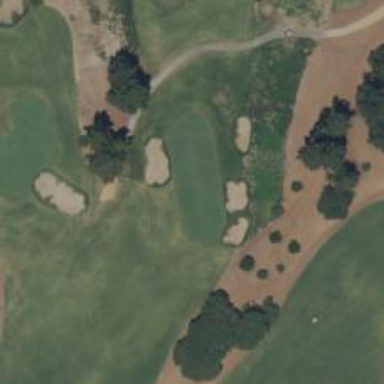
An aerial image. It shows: View of golf hole.